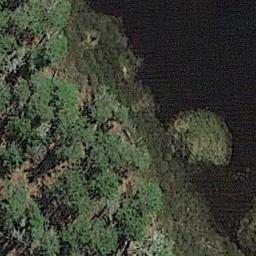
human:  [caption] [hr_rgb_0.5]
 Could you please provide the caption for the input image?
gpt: Some waters of different sizes and shapes are surrounded by wetlands .

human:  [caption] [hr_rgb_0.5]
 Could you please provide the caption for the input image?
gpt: The wetland consists of green trees and water .

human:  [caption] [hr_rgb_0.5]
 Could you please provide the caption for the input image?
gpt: Half of this wetland is flooded .

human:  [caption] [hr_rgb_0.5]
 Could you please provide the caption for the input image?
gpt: There is a land next to the river, With many dense green plants on the land .

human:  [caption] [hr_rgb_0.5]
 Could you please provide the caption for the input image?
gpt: There are many green trees on the wetland .